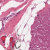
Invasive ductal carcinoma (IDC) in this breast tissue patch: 0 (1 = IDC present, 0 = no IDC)